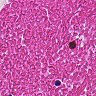
Metastatic tissue present: no